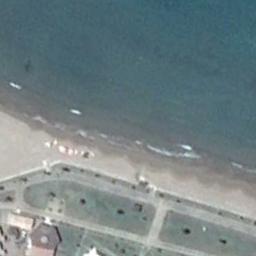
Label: beach